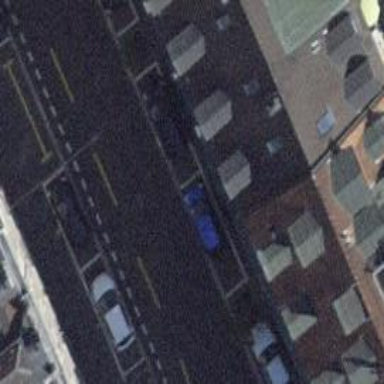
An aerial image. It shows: Street-side parking available in parallel orientation.